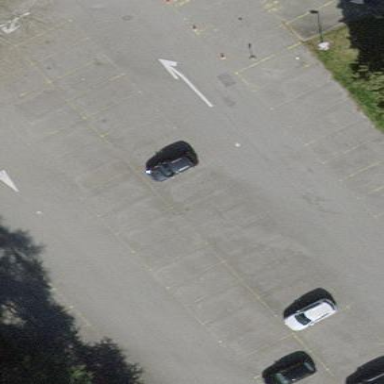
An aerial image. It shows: Asphalt parking aisle along service road.